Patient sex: M
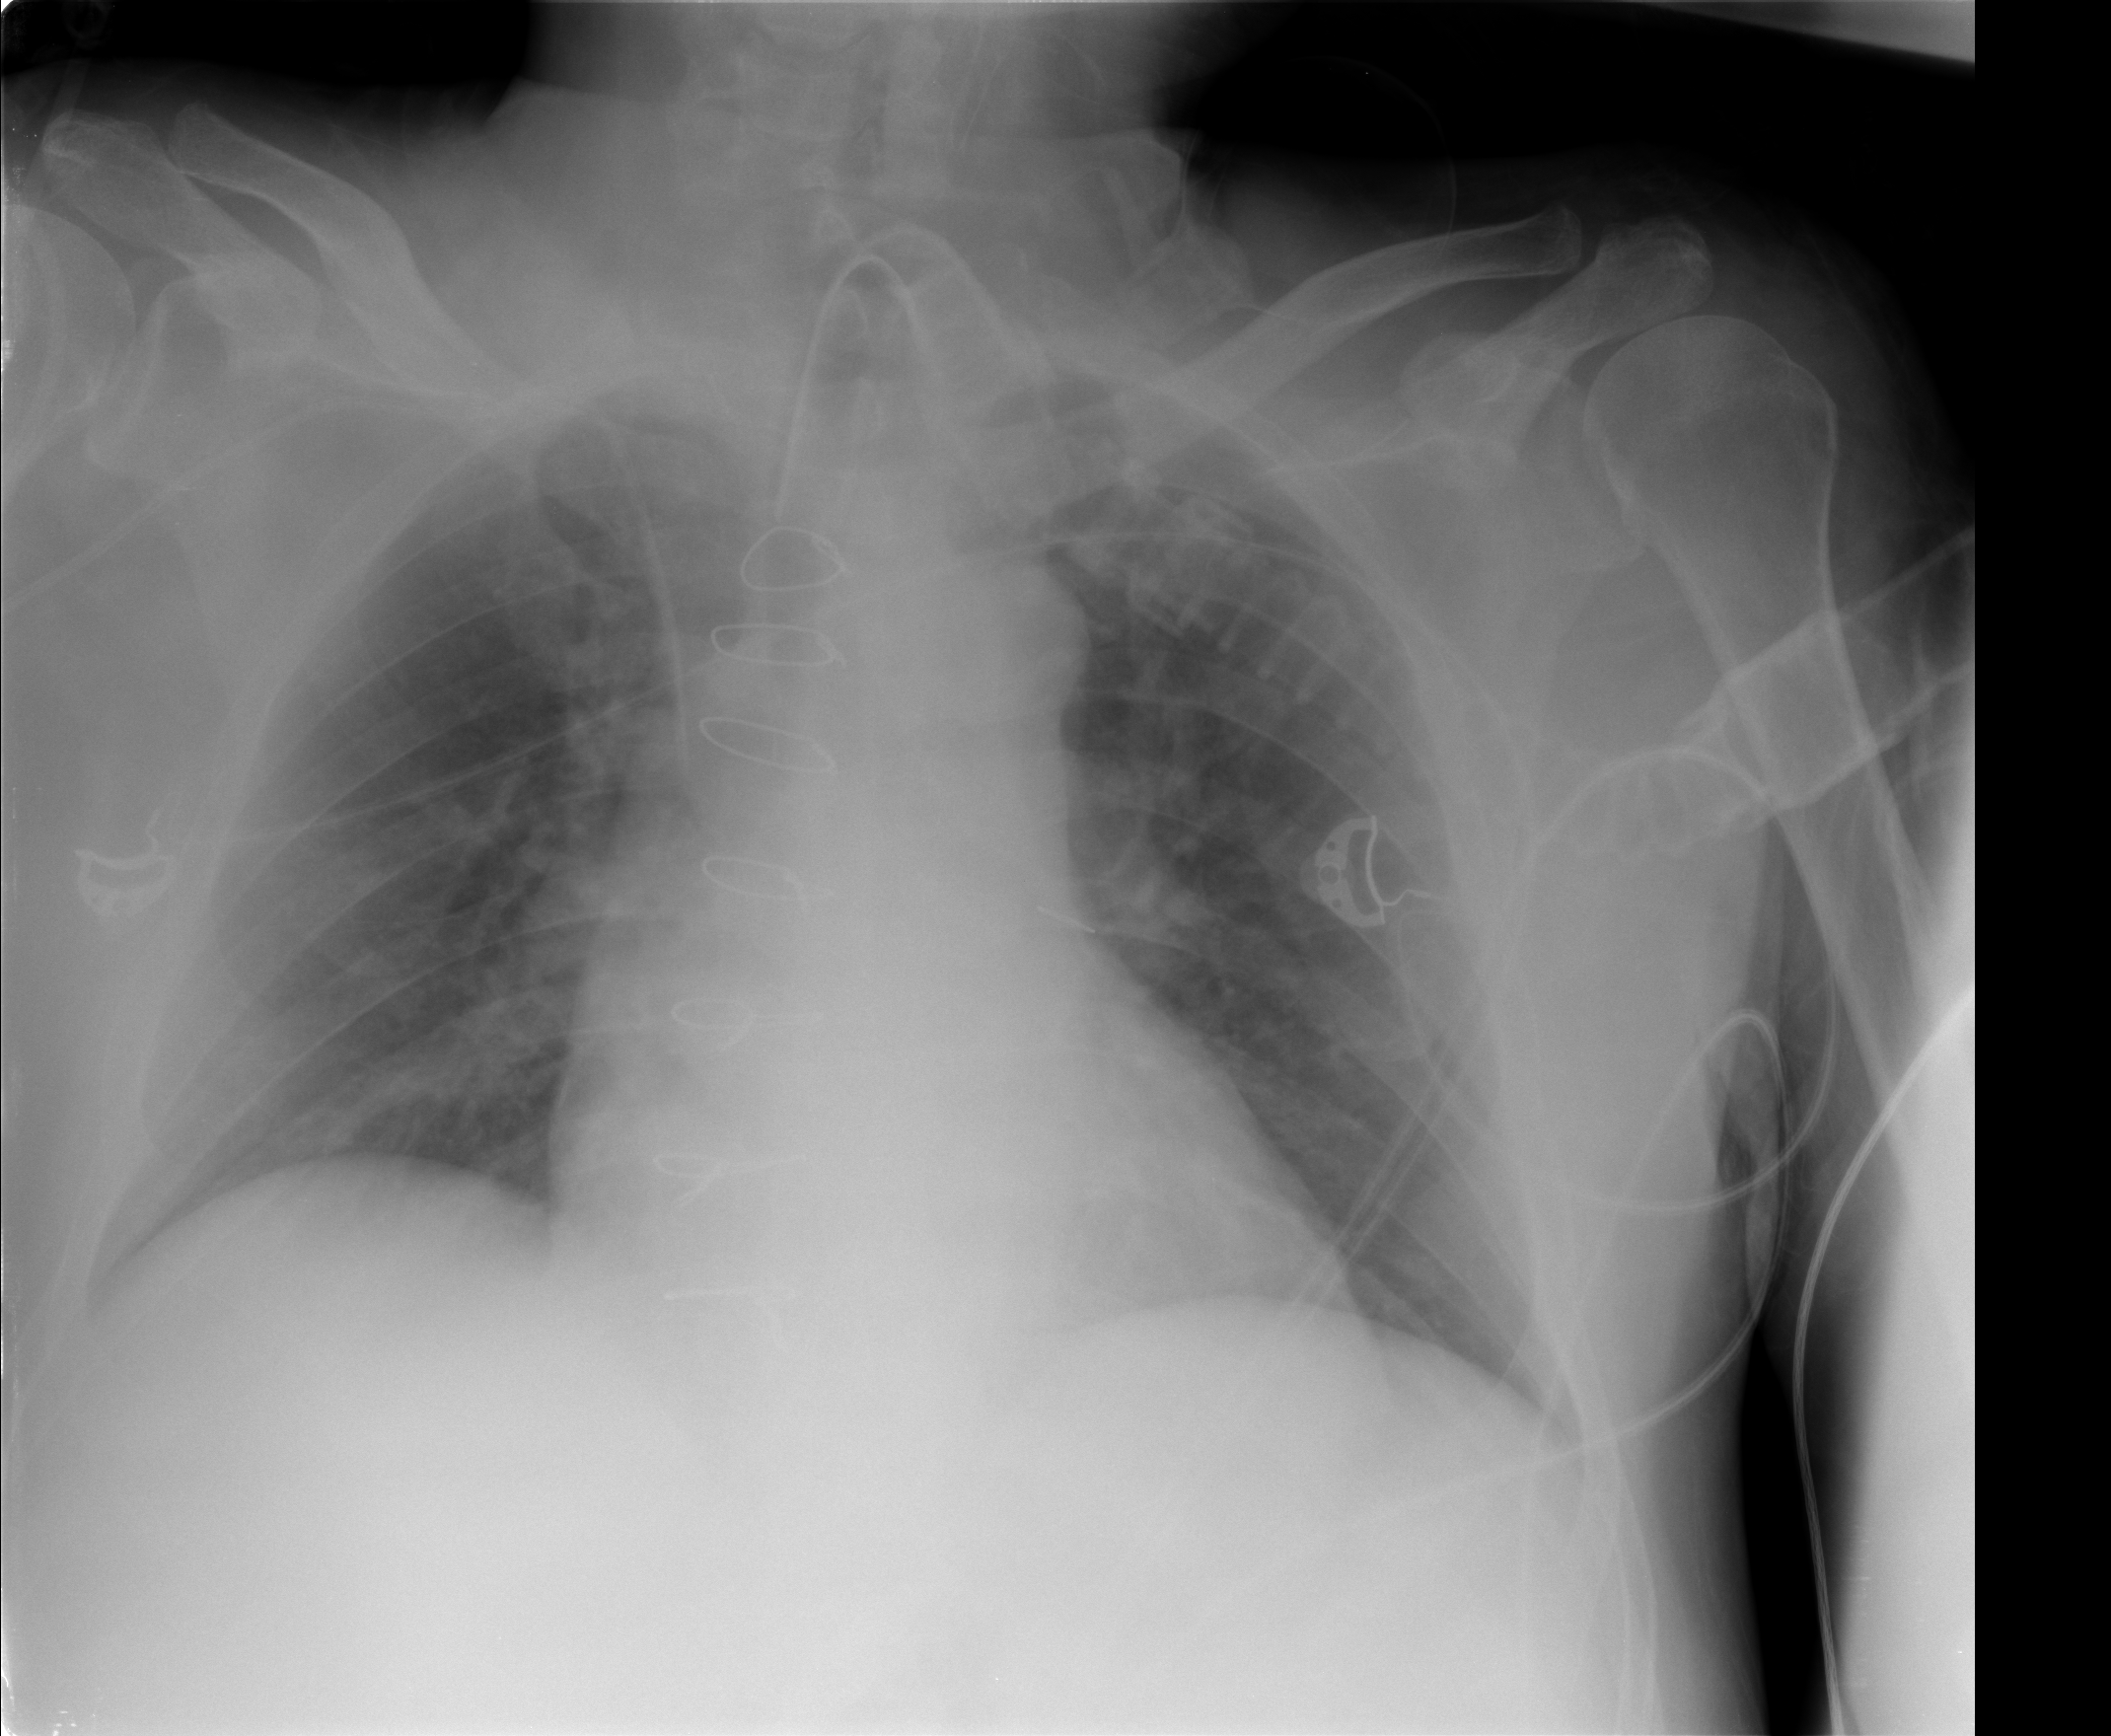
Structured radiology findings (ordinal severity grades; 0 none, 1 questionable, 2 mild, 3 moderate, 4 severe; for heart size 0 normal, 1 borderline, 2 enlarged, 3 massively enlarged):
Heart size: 0
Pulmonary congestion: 2
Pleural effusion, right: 0
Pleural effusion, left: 0
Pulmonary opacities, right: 0
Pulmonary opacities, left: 0
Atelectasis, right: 0
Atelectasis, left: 0